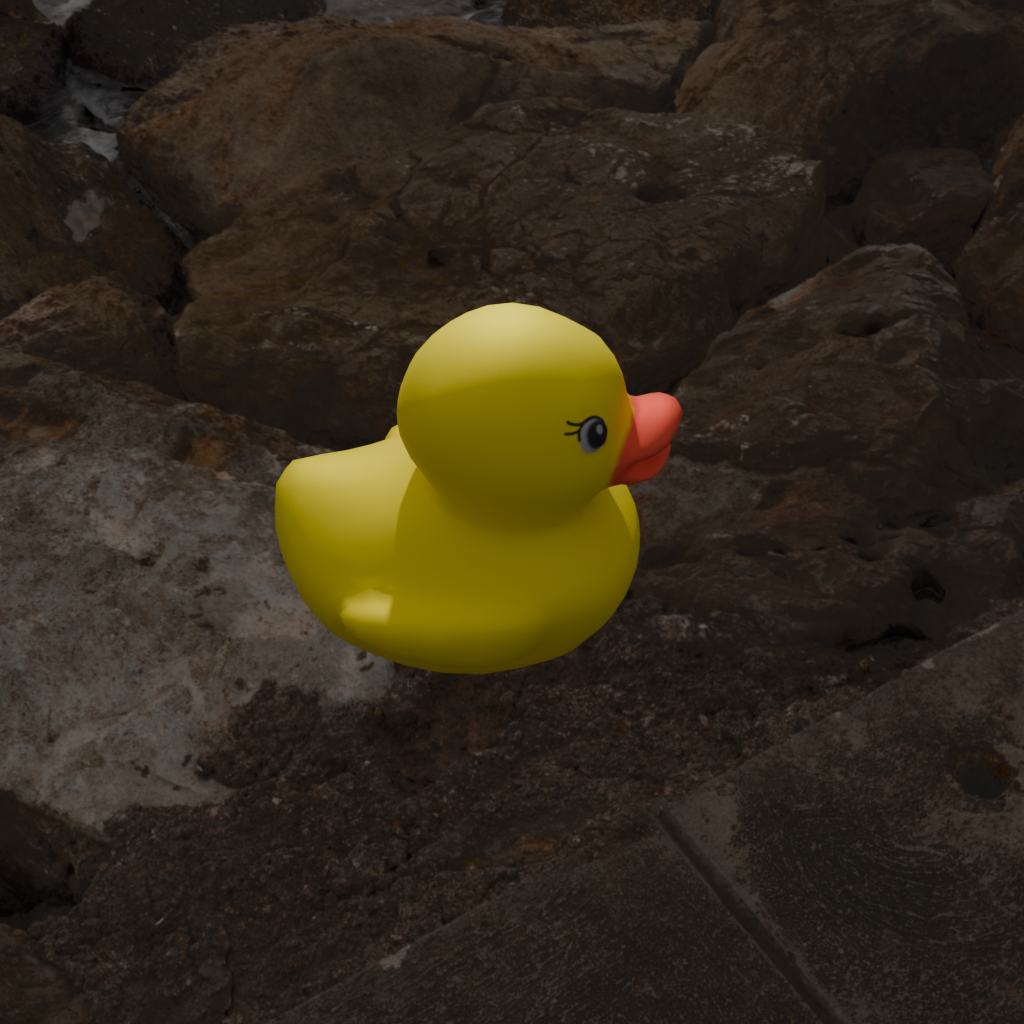
an image of a yellow rubber duck seen from <right> in a rocky pier extending into calm sea with a dramatic cloudy sky at sunset.